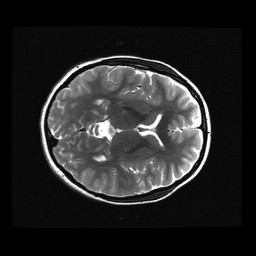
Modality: T2w
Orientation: axial
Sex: female
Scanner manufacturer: ge
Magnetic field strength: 3 T
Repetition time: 5 s
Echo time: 0.1022 s